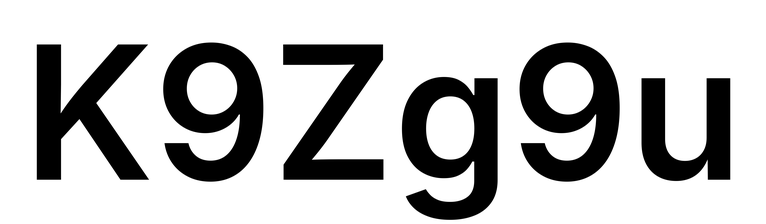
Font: Inter_SemiBold